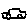
Label: car